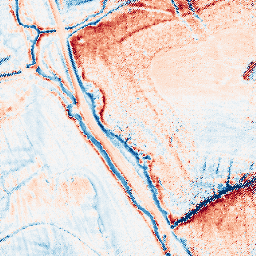
Category: classical
Decomposition family: uniform
Decomposition parameters: size: 10
Upsampling method: regularized
Upsampling parameters: scale: 4
lambda_reg: 0.1
Upsampling scale: 4